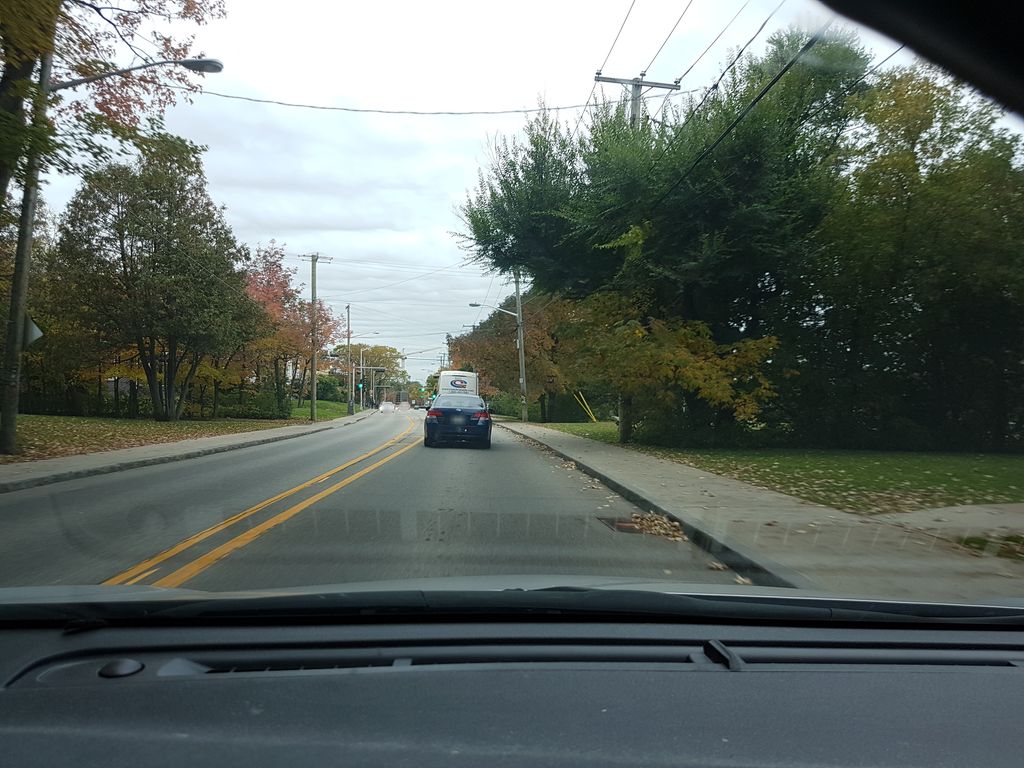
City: quebec_city